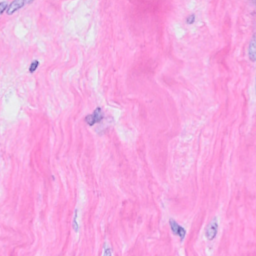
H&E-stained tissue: Breast